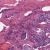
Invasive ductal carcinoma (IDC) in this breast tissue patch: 1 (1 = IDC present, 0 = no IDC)